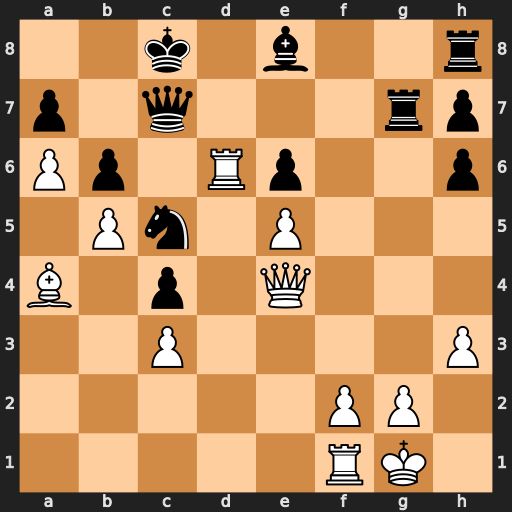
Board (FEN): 2k1b2r/p1q3rp/Pp1Rp2p/1Pn1P3/B1p1Q3/2P4P/5PP1/5RK1
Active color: w
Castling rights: -
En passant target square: -
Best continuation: Qa8+ Qb8 Rd8+ Kxd8 Qxb8+